Field crop: maize
Growth stage: 2
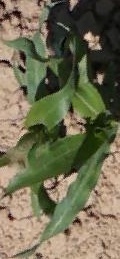
Species: maize